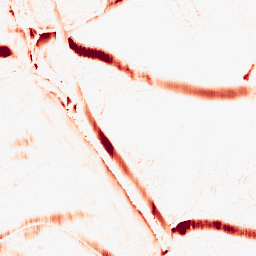
Category: morphological
Decomposition family: morphological_ellipse
Decomposition parameters: operation: opening
width: 20
height: 5
Upsampling method: bicubic_3x
Upsampling parameters: scale: 3
Upsampling scale: 3